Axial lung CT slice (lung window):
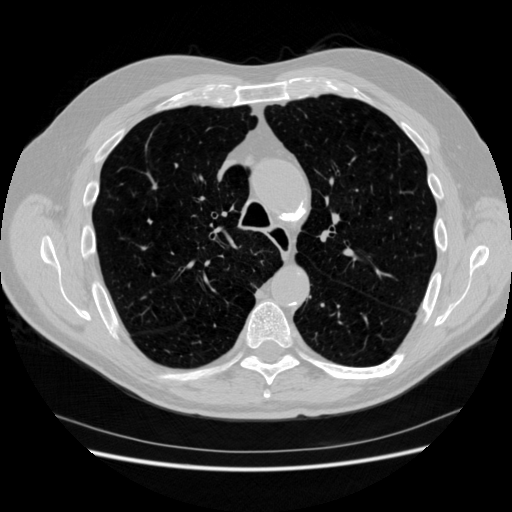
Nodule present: no